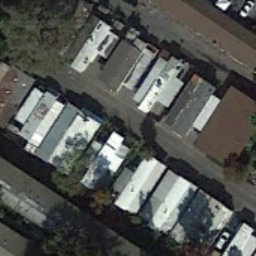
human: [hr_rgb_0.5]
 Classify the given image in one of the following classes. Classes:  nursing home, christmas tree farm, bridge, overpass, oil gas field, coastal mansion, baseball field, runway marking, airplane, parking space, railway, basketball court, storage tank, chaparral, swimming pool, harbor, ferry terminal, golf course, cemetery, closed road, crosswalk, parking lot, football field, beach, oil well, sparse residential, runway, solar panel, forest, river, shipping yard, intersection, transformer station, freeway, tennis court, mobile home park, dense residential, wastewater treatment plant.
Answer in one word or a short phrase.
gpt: mobile home park